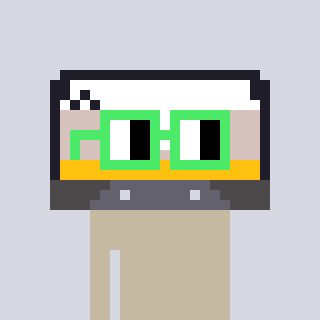
a pixel art character with square light green glasses, a cassette tape-shaped head and a yellow-colored body on a cool background